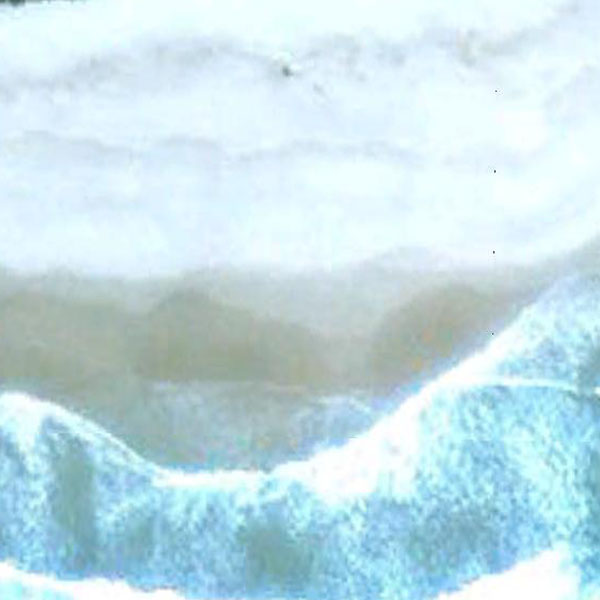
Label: Beach